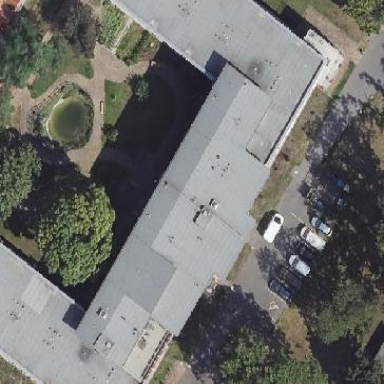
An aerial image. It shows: Building that serves as nursing home.